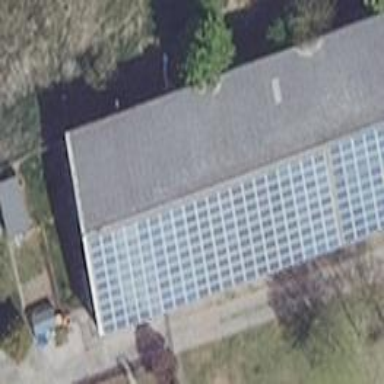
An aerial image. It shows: Solar photovoltaic panel generator producing electricity in small installation.